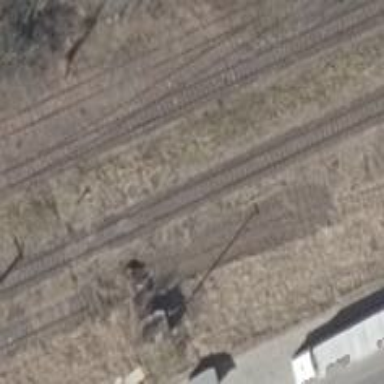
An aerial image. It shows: Railway track classified as Class A.